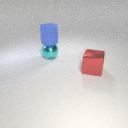
large cyan metal sphere behind large red metal cube